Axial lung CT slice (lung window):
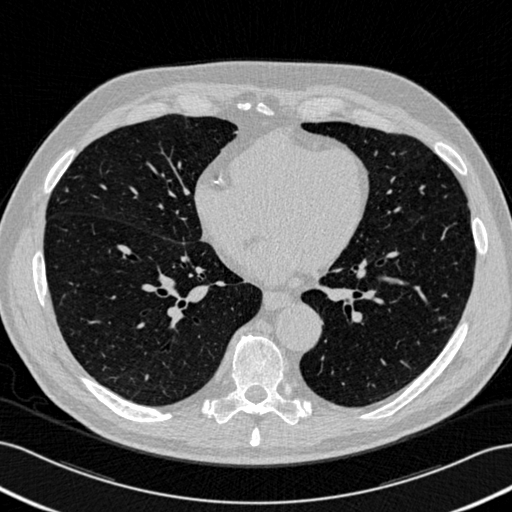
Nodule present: no